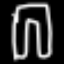
Label: pants